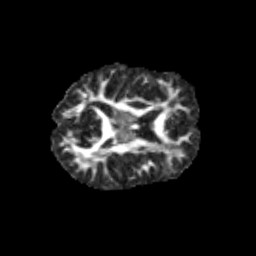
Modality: FA
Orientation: axial
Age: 14
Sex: female
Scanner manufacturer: siemens
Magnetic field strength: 3 T
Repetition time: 3.8 s
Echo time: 0.07 s